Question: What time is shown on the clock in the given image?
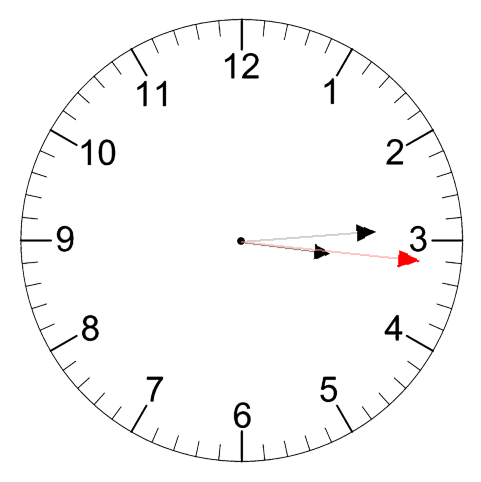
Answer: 03:14:16